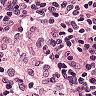
Metastatic tissue present: no